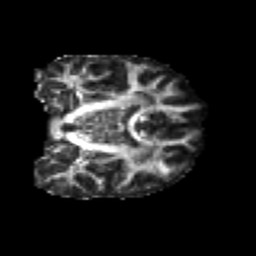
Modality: FA
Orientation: coronal
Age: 22
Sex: female
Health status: healthy
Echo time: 0.074 s